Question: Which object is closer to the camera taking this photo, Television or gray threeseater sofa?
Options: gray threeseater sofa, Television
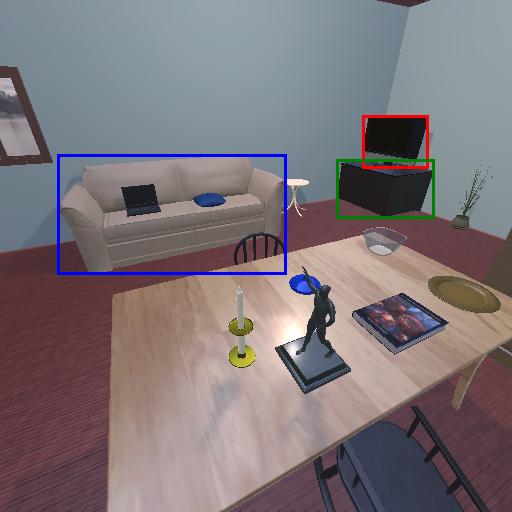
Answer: gray threeseater sofa